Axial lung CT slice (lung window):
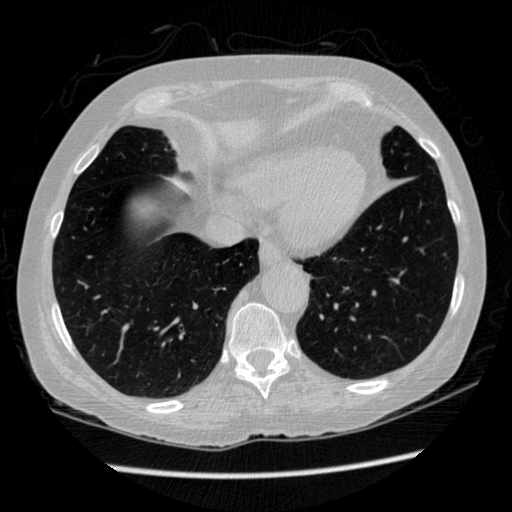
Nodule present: no